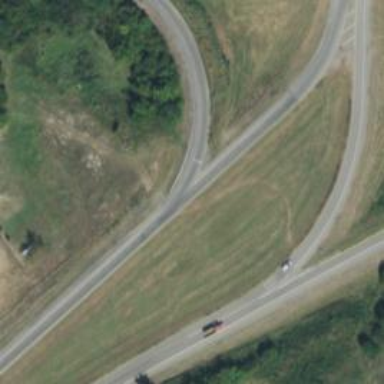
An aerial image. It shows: Secondary link road.